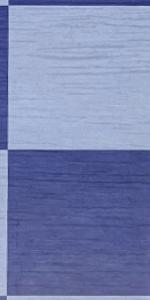
Label: Empty